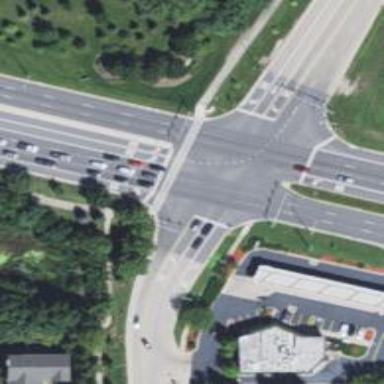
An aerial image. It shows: Crossing on cycleway.